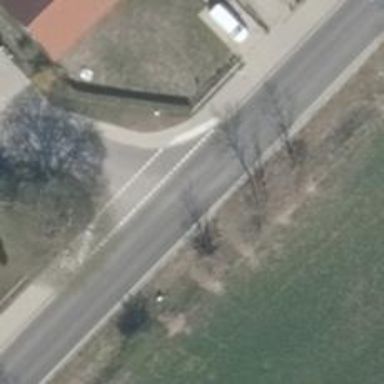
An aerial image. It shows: Asphalt road classified as primary highway.